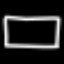
Label: square